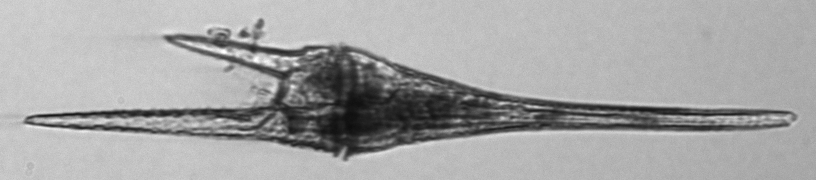
Label: Tripos_furca